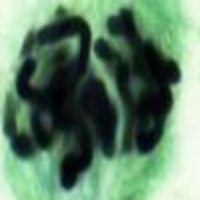
Label: prophase